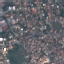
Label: Residential